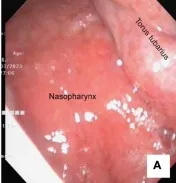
(A) Flexible laryngoscopy showing slight hypertrophy of the nasopharynx with symmetrical fossa of rosenmuller.
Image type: endoscopy (airway_endoscopy)